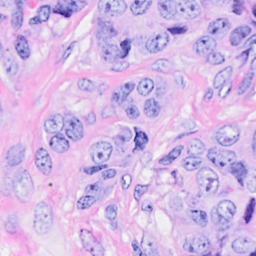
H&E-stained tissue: Breast